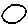
Label: circle